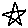
Label: star